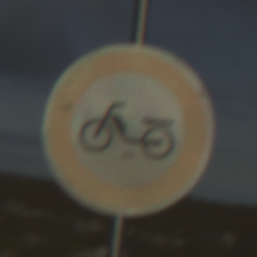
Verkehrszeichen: VerbotMofas
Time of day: SunriseSunset
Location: Outdoor (Nature)
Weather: PartlyCloudy
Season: NotSpecified
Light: Natural